Question: I am developing a Unit Converter using Monotouch.Dialog, and I have a main window that looks like this:

When I tap the Quantity element, select a new Quantity and return to the main window, I want to update the Unit elements with a table of units associated with the selected quantity.
My initial thought was to make an update of the units in an event handler that would be invoked after completed quantity selection. However, I have not been able to find an event in the MT.D API that is fired when I return from the quantity selection. Is there such an event that I could act upon, or is there another way I can do the unit updating?
Schematically, my 'AppDelegate.FinishedLaunching' method looks like this right now:
'''
public override bool FinishedLaunching (UIApplication app, NSDictionary options)
{
_window = new UIWindow (UIScreen.MainScreen.Bounds);
_quantityGroup = new RadioGroup("Qty", 0);
_fromUnitGroup = new RadioGroup("FromU", 0);
_toUnitGroup = new RadioGroup("ToU", 0);
var quantityElem = new RootElement("Quantity", _quantityGroup) {
new Section() { new RadioElement("AbsorbedDose", "Qty") as Element, ... }};
var fromUnitElem = new RootElement("Unit", _fromUnitGroup) { new Section() };
var toUnitElem = new RootElement("Unit", _toUnitGroup) { new Section() }
_rootElement = new RootElement ("Unit Converter")
{
new Section() { quantityElem },
new Section("From") { new EntryElement(...), fromUnitElem },
new Section("To") { new EntryElement(...), toUnitElem }
};
_rootVC = new DialogViewController(_rootElement);
_nav = new UINavigationController(_rootVC);
_window.RootViewController = _nav;
_window.MakeKeyAndVisible();
return true;
}
'''
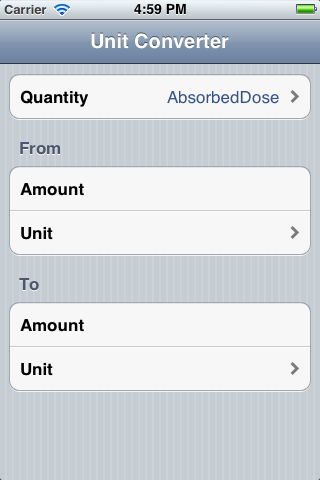
Answer: As pointed out by Jason in a comment above this problem had been addressed previously on SO, <URL>.
The solution is to extend the 'RadioElement' class, where the inheriting class contains an 'OnSelected' event and the 'RadioElement.Selected' method is overridden with a method that invokes the 'OnSelected' event handler(s).